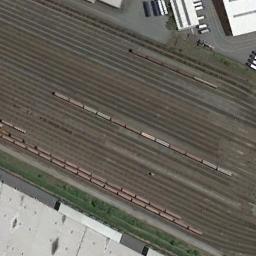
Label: railway